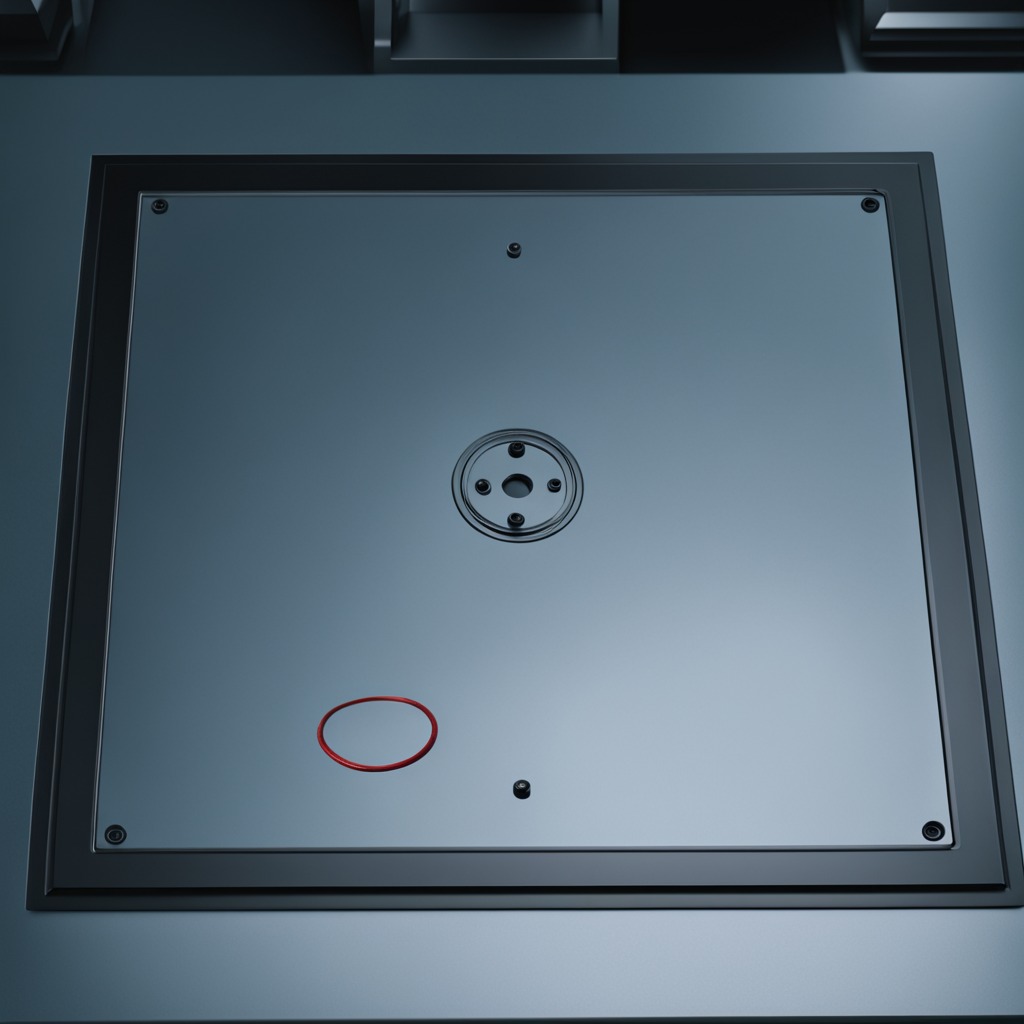
A rubber O-ring is lying on the metal table.